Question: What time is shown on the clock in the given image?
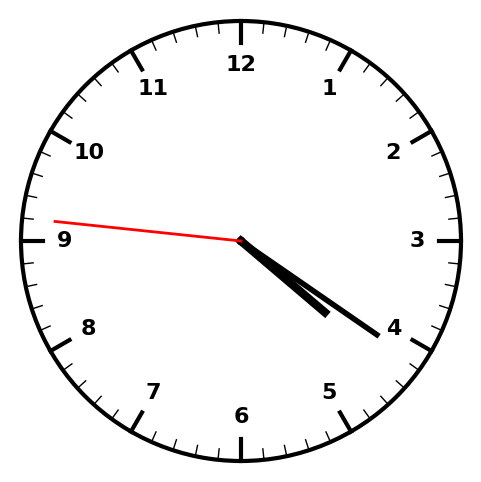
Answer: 04:20:46